Question: I am developing app with MVC 3.5 and EF.
I have written the SQL query and I want to rewrite in the LINQ, but I don't know how to use it...
here is the sql query
'''
select * from PurchaseOrders where CreatedById in
(select Employees_Id from EmployeeRole where Roles_Id in
(select Roles_Id from EmployeeRole where Employees_Id = 17))
'''

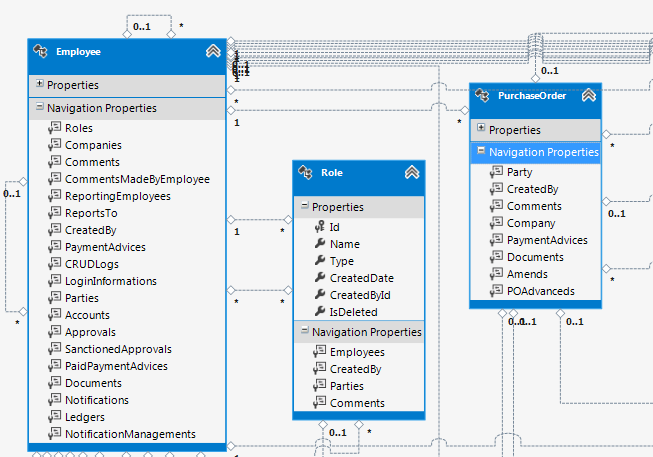
Answer: Assuming:-
1. your context is set up correctly and you have all the navigation properties in place
2. your query is "Get me all of the purcahse orders created by any employee who shares a role with employee #17"
You can use:-
'''
context.Employees.Where(x => x.Id == 17)
.SelectMany(x => x.Roles)
.SelectMany(x => x.Employees)
.Distinct()
.SelectMany(x => x.PurchaseOrders);
'''